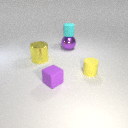
large yellow metal cylinder behind small purple rubber cube